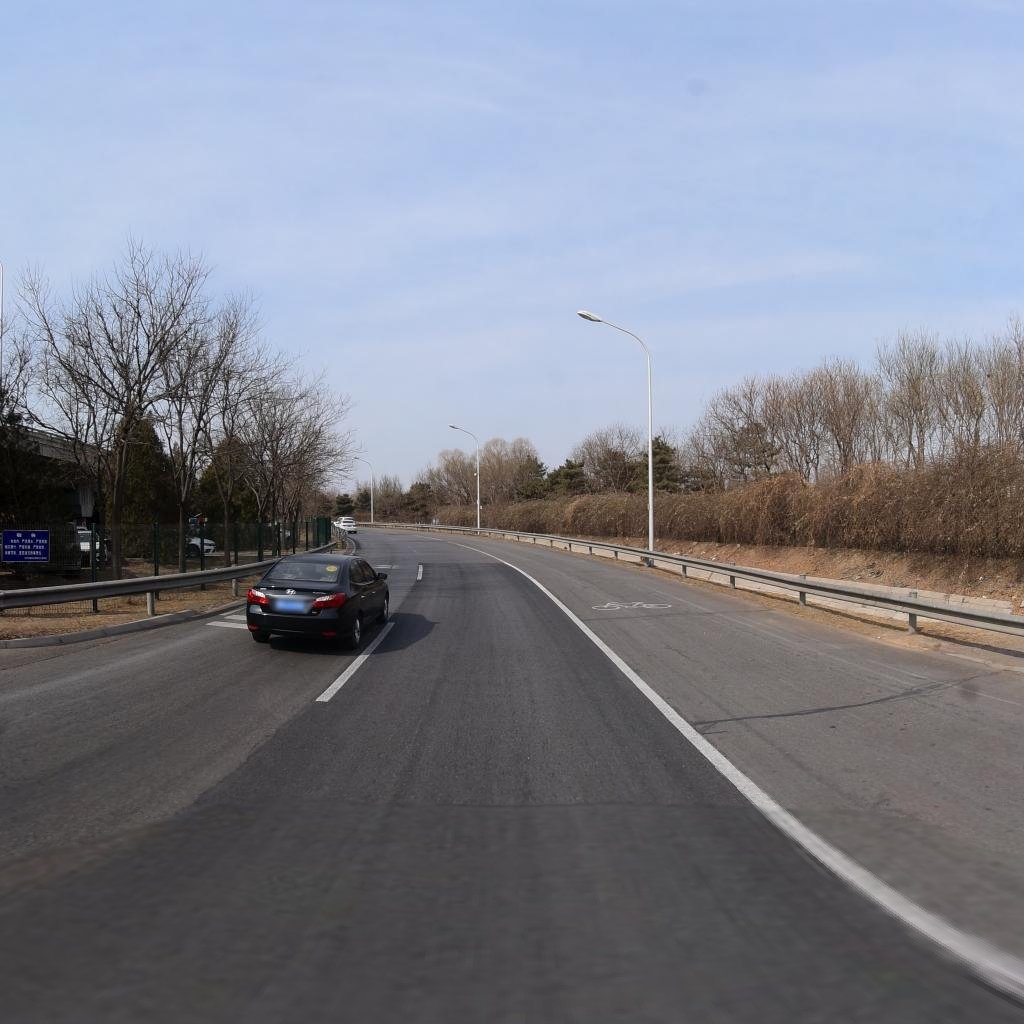
Region: Chaoyang
Road damage annotations: longitudinal crack, transverse patch, transverse crack